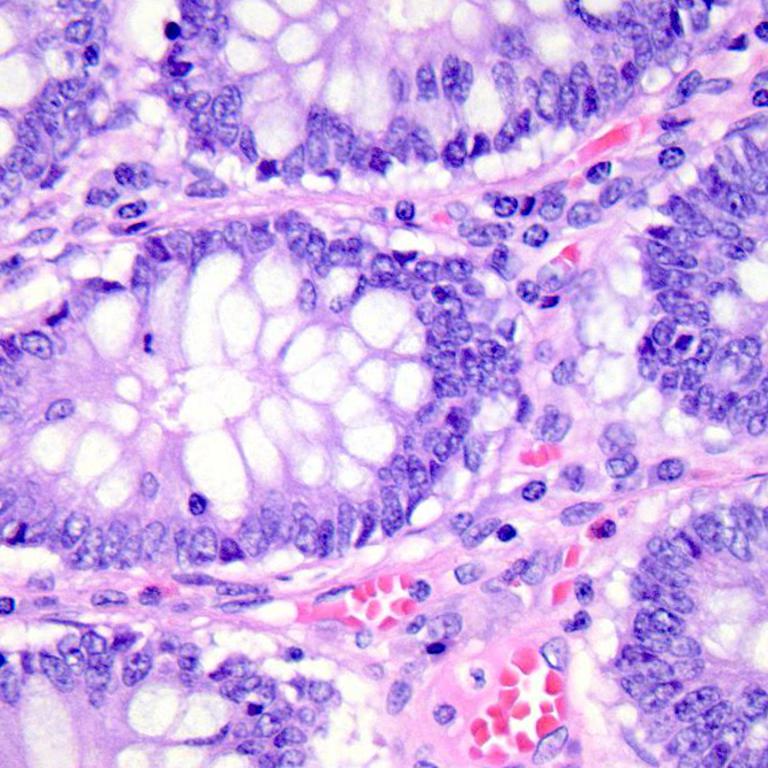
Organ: colon
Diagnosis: benign